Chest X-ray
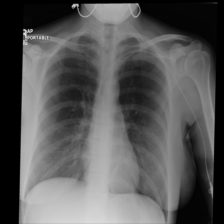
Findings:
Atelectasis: negative
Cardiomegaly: negative
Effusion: negative
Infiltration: negative
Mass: negative
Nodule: negative
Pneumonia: negative
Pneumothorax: negative
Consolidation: negative
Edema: negative
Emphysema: negative
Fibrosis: negative
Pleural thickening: negative
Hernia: negative